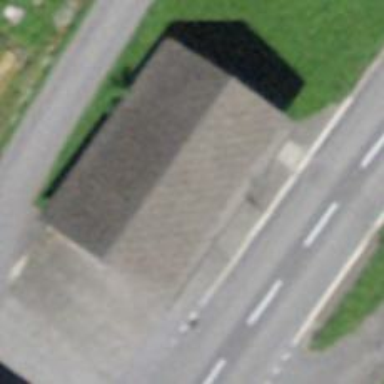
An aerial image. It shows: Public transport shelter.